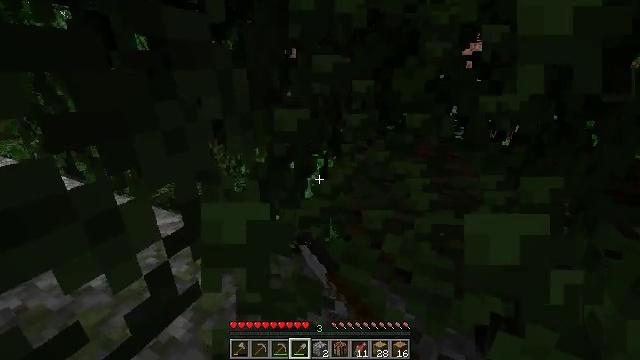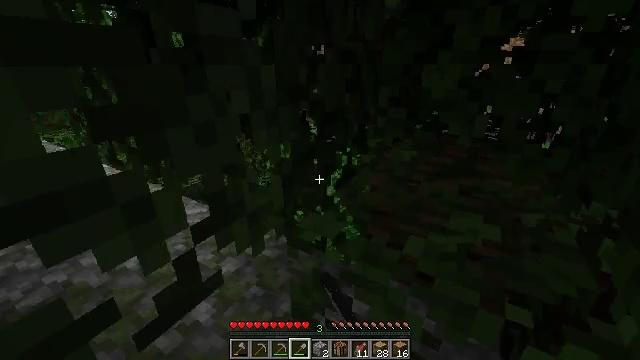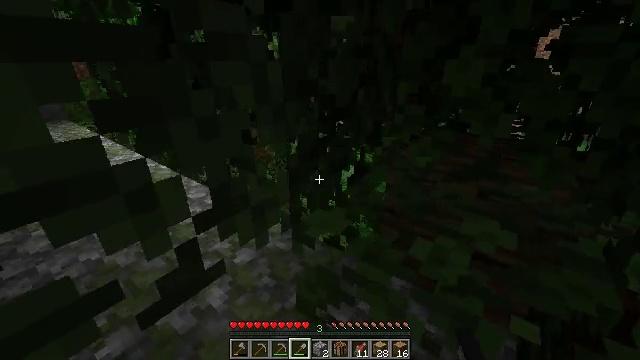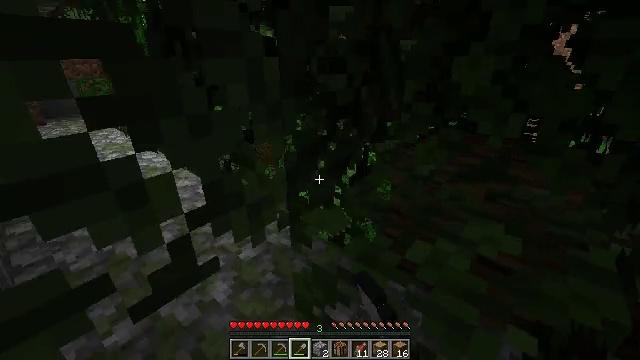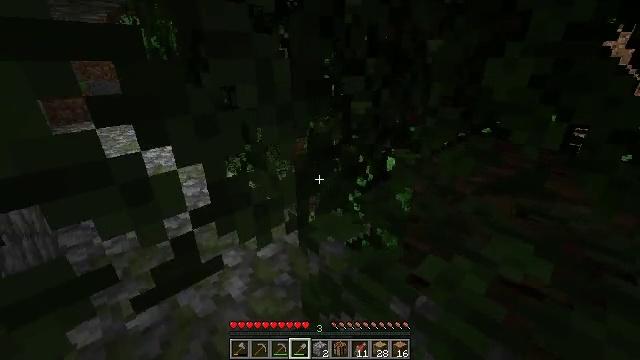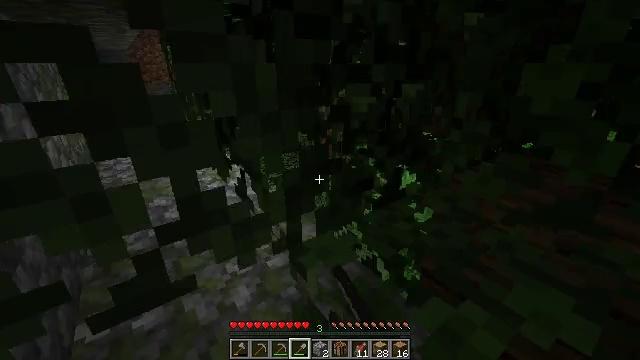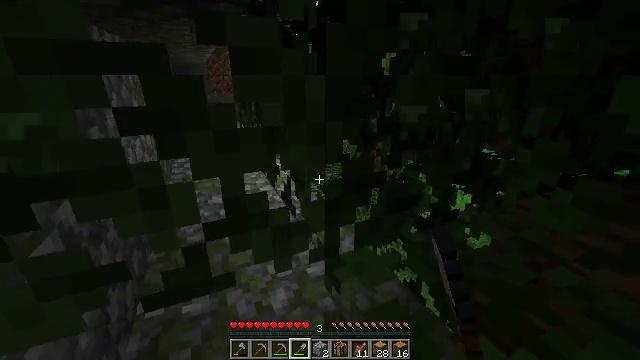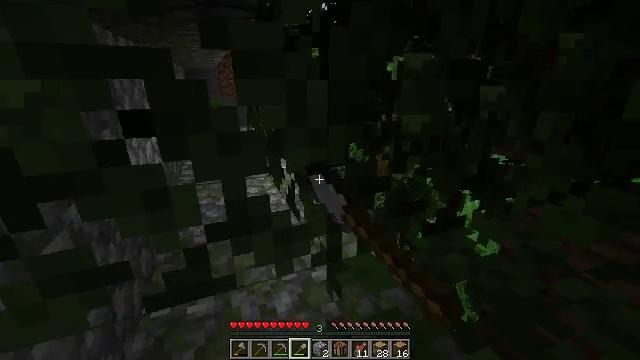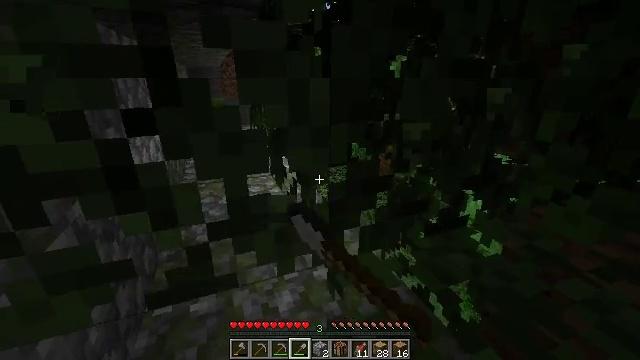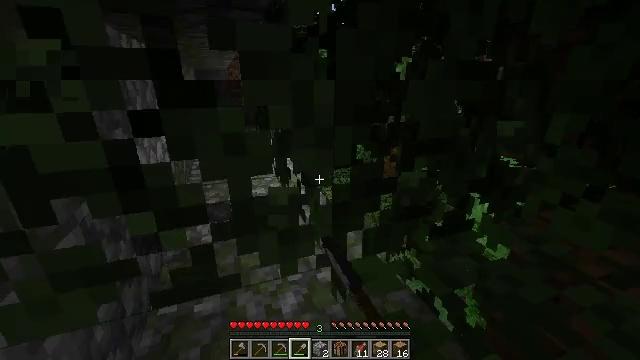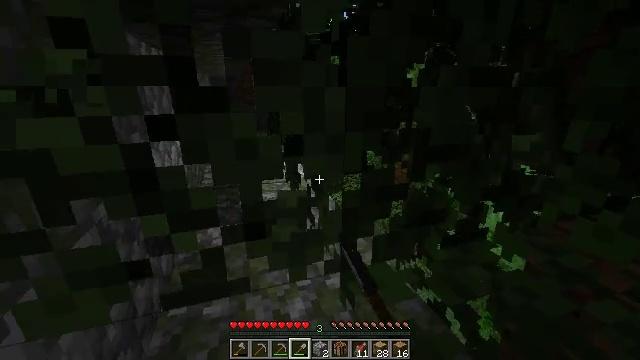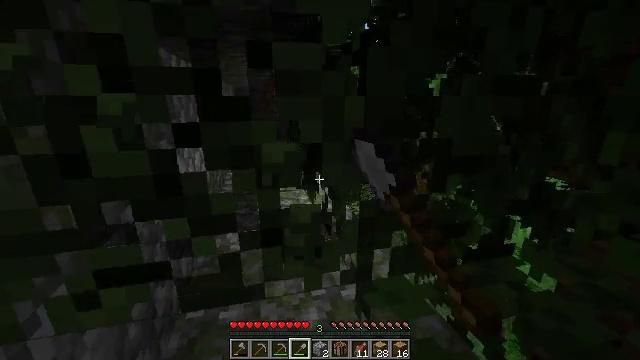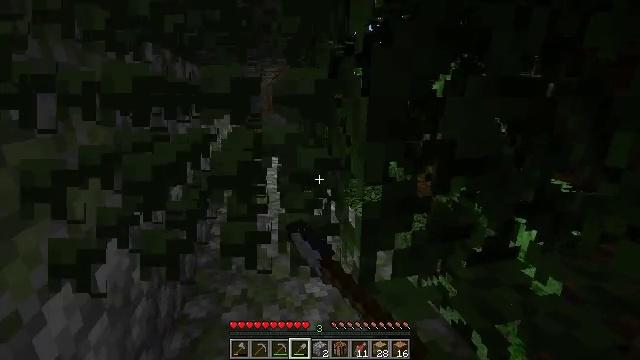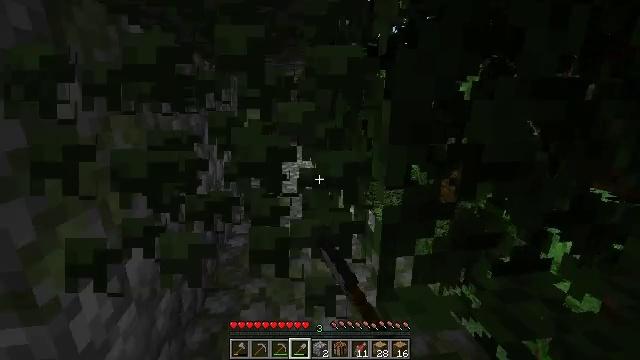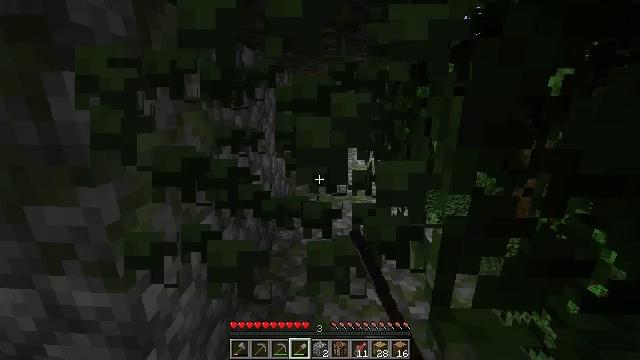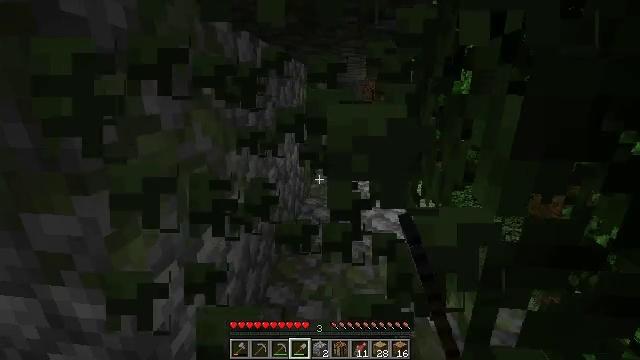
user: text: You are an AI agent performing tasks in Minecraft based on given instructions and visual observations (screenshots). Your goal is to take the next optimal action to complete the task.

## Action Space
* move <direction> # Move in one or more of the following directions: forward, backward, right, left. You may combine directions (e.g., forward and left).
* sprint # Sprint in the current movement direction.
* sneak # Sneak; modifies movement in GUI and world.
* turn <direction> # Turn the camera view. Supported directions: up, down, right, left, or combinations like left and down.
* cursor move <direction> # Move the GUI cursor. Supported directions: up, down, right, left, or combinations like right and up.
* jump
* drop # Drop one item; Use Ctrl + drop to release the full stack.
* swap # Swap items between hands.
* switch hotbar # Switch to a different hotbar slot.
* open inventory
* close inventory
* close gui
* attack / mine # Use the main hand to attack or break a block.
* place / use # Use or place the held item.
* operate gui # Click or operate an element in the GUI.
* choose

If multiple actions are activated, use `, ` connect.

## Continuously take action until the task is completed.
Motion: motion action
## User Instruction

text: Mine oak leaves.
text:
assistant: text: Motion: turn left, attack / mine
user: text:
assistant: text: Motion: move right, turn left and down, attack / mine
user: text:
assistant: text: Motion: move right, turn left, attack / mine
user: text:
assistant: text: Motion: move right, turn left, attack / mine
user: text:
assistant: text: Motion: turn left and up, attack / mine
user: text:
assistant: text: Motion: turn left and up, attack / mine
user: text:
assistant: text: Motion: turn left, attack / mine
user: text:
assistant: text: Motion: attack / mine
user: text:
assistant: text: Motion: turn left, attack / mine
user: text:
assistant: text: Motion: turn left and up, attack / mine
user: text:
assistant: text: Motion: turn left and up, attack / mine
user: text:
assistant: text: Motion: attack / mine
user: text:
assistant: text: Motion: turn left, attack / mine
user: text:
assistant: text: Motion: move forward, turn left, attack / mine
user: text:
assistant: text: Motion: move forward, turn left and down, attack / mine
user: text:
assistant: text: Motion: move forward, attack / mine
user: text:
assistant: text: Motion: attack / mine